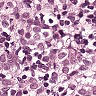
Metastatic tissue present: yes